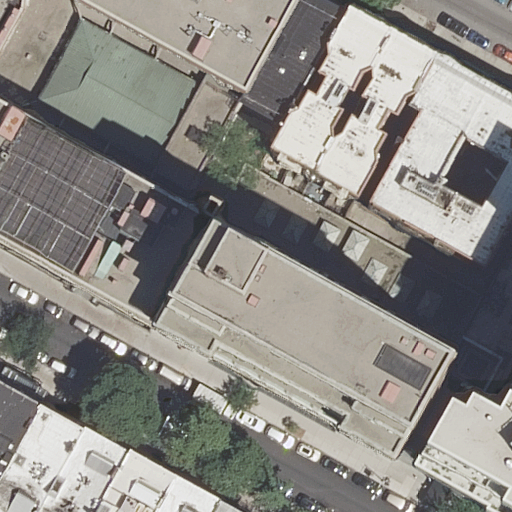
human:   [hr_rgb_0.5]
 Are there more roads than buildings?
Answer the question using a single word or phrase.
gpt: no

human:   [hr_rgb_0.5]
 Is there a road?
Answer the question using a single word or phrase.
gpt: yes

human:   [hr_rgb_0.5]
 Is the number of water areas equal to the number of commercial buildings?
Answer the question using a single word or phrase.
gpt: yes

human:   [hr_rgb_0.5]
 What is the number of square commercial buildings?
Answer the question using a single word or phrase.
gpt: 0

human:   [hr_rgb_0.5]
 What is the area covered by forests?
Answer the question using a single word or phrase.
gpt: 0m2

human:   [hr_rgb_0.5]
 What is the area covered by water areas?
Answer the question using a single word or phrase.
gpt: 0m2

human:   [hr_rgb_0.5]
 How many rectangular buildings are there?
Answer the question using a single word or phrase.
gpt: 8

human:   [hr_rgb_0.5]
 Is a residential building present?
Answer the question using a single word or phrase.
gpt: yes

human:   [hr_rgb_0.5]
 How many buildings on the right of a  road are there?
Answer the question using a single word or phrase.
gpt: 5

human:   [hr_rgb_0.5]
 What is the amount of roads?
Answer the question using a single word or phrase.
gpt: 2

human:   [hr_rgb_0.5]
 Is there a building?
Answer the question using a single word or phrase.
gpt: yes

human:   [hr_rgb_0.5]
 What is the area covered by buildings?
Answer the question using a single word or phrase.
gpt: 1888m2

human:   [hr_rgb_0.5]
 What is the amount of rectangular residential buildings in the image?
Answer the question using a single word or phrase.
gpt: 7

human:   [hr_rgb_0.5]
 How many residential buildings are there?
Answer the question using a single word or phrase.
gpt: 11

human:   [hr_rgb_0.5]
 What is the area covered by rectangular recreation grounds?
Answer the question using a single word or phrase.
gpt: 0m2

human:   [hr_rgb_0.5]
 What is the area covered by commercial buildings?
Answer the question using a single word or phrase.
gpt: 0m2

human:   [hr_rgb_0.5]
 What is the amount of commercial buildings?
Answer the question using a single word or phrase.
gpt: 0

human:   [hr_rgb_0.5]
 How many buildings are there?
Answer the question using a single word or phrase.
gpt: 12

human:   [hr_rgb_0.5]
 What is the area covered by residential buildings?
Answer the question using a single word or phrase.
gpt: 1667m2

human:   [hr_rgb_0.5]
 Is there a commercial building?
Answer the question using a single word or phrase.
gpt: no

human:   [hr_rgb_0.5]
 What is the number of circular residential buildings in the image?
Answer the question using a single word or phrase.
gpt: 0

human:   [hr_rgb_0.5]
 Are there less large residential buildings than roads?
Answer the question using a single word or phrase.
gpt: yes

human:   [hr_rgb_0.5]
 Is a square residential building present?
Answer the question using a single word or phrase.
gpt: no

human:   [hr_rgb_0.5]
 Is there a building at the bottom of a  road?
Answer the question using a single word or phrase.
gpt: yes

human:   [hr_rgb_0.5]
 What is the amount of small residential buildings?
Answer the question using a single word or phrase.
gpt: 5

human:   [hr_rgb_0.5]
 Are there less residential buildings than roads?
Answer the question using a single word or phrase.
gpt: no

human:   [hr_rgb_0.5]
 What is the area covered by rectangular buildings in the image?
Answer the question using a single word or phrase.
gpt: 860m2

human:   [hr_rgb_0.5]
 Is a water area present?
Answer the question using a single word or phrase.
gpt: no

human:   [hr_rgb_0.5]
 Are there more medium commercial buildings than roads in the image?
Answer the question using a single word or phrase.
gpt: no

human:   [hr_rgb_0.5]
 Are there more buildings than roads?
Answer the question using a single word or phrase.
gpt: yes

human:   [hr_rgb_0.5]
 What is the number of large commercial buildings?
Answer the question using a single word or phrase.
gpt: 0

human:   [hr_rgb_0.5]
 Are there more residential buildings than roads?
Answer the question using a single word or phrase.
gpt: yes

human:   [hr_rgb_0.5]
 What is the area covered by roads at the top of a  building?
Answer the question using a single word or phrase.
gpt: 0m2

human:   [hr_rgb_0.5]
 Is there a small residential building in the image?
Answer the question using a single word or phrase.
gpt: yes

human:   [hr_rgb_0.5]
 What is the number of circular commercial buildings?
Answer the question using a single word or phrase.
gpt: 0

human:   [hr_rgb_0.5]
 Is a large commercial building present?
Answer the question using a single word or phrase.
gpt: no

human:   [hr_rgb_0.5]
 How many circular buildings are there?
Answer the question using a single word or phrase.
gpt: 0

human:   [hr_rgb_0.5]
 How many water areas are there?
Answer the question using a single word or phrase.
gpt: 0

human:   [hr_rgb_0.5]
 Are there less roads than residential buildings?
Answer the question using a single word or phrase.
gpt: yes

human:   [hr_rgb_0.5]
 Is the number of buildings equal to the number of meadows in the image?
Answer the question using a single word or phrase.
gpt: no

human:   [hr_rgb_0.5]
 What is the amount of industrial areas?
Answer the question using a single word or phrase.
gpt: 0

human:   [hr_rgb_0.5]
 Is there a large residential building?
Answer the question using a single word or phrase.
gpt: no

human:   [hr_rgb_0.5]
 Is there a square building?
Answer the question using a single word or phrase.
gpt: no

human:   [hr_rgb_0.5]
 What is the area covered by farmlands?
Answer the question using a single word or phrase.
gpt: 0m2

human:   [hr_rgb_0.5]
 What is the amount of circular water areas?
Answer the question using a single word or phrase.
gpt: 0

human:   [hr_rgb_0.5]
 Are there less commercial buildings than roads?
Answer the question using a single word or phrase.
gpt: yes

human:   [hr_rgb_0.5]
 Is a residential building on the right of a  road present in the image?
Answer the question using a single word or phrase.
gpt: yes

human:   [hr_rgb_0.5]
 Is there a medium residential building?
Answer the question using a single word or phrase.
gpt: yes

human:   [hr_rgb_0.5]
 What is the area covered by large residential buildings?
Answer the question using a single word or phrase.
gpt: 0m2

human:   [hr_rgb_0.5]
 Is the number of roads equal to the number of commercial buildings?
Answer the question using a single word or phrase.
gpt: no

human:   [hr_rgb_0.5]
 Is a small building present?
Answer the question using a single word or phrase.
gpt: yes

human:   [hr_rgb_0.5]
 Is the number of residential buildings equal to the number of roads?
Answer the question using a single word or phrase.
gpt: no

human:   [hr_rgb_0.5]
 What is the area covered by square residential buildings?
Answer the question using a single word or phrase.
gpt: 0m2

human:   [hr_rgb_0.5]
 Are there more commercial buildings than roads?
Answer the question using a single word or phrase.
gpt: no

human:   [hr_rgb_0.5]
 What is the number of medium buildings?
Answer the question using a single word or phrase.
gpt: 7

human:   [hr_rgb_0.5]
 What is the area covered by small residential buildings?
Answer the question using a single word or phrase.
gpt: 274m2

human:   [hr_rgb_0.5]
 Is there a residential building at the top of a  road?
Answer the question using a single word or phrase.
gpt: yes

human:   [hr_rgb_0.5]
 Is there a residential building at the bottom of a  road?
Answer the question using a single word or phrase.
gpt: yes

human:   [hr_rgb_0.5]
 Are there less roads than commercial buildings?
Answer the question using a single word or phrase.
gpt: no

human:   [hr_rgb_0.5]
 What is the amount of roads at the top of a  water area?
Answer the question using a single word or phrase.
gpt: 0

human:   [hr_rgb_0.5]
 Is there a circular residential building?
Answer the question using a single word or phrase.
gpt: no

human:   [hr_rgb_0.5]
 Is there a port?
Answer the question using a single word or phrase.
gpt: no

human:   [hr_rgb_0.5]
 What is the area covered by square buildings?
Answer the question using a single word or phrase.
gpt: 0m2

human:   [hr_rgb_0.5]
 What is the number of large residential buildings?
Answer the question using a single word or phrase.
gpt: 0